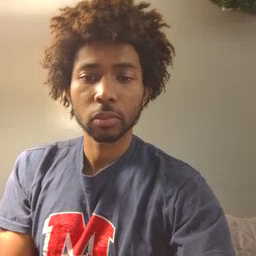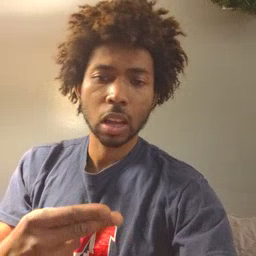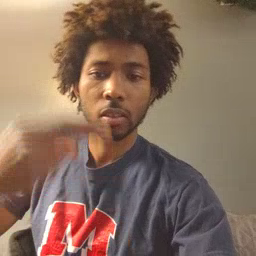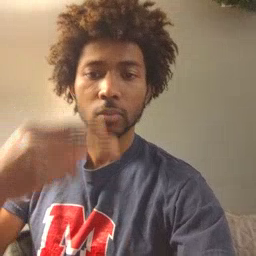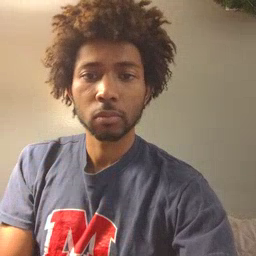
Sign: high